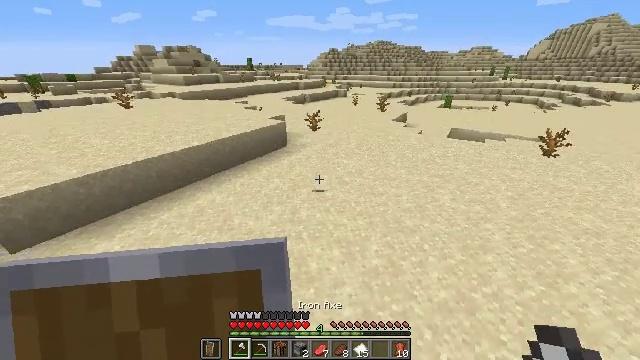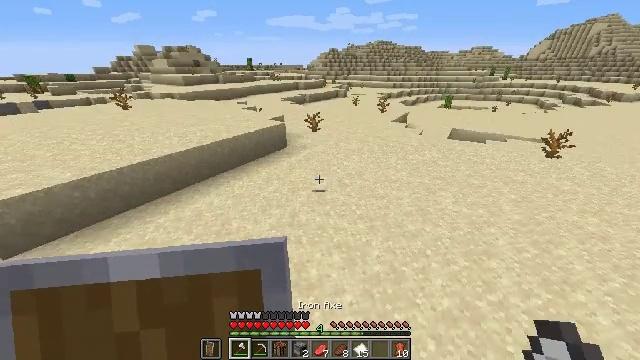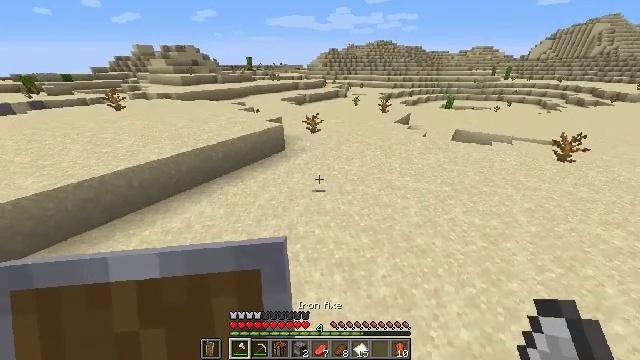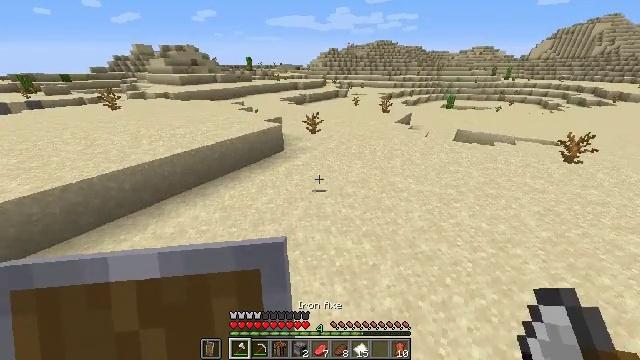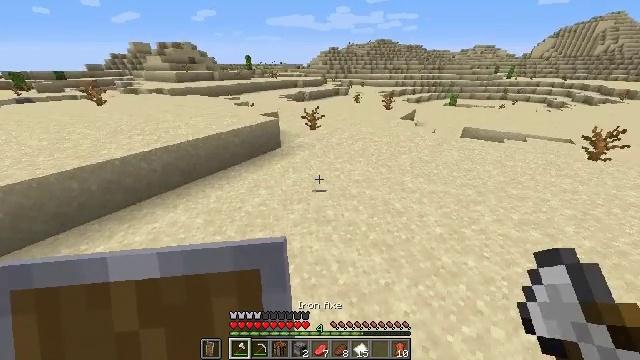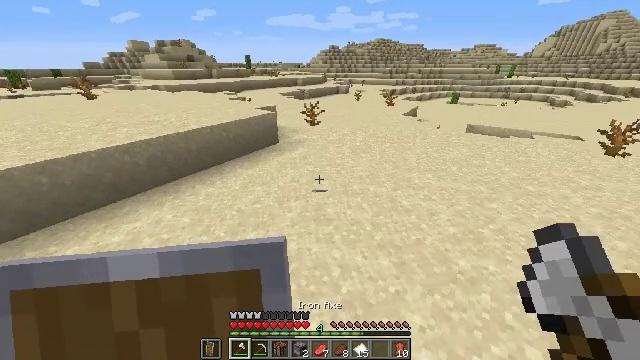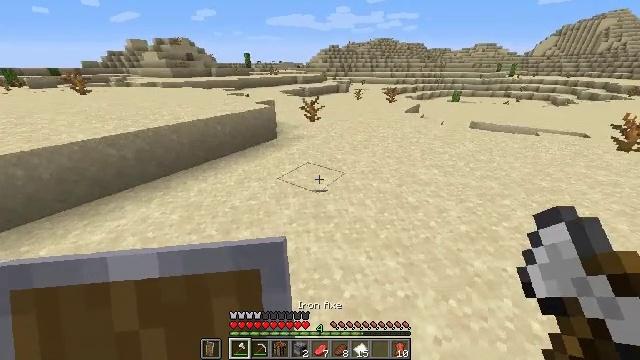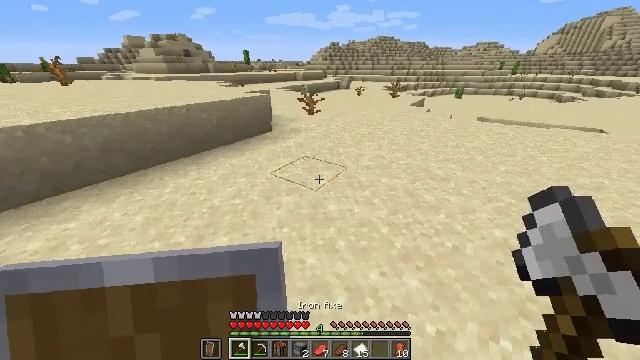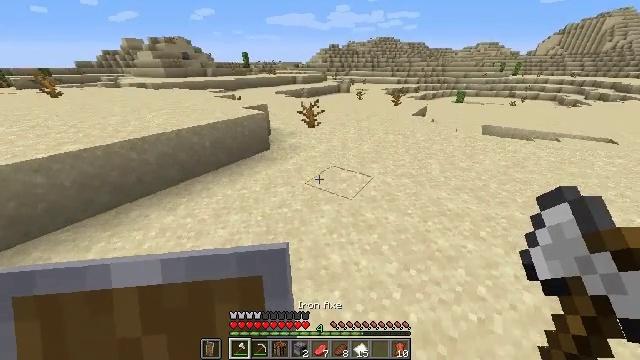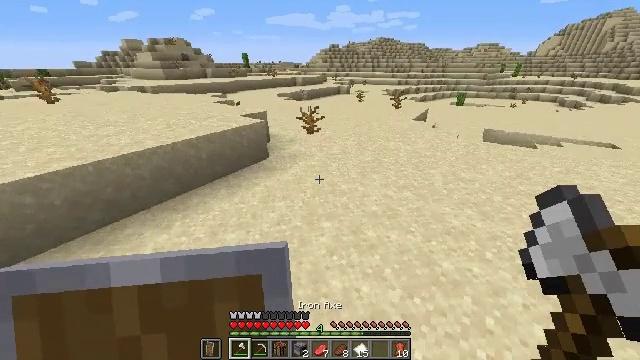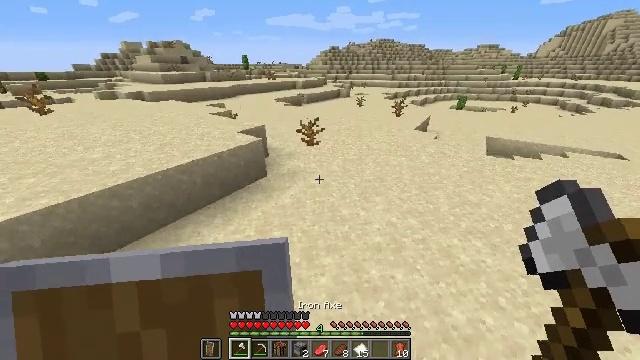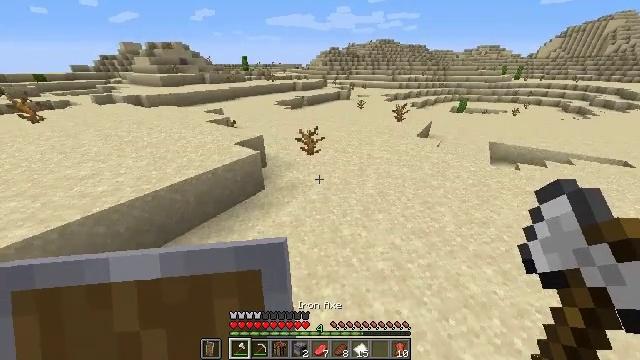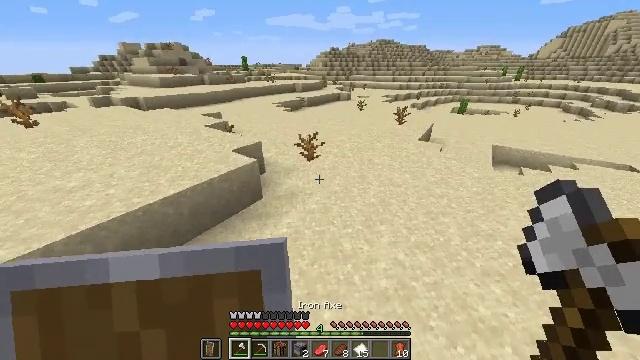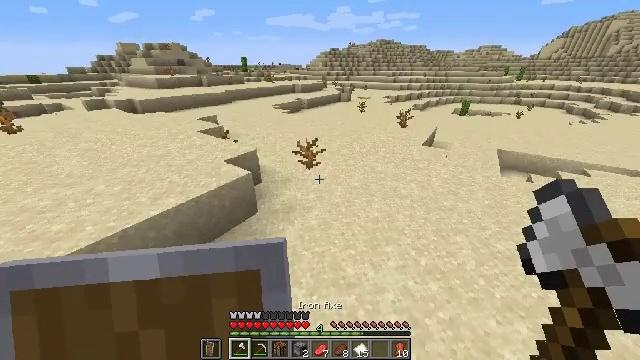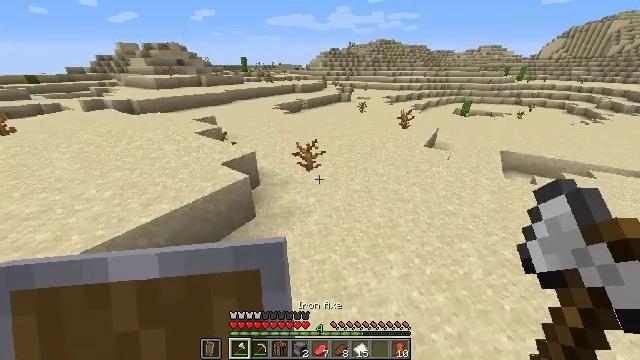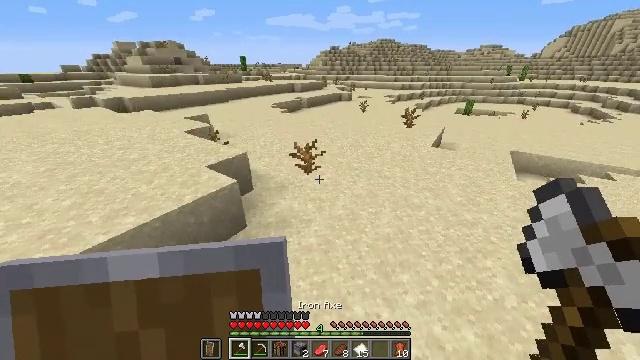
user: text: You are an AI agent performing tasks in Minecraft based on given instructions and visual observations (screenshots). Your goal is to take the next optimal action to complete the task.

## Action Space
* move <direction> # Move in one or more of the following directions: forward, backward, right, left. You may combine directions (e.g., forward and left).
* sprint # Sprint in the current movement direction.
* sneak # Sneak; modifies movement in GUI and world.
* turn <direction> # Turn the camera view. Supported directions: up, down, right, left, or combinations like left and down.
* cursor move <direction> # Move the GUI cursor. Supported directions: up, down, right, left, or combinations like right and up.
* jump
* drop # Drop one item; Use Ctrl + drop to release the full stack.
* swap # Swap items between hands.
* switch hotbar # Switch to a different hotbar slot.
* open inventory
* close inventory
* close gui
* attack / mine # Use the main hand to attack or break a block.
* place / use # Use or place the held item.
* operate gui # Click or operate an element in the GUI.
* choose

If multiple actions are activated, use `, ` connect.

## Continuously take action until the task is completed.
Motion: motion action
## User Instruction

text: Harvest the dead bush.
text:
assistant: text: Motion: sprint, jump
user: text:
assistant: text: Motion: sprint, jump
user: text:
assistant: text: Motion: sprint, jump
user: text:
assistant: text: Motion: sprint, jump
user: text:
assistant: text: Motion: sprint, jump
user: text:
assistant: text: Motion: sprint, jump
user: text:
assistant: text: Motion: sprint, jump
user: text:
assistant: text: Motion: sprint, jump
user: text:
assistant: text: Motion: sprint, jump
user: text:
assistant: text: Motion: sprint, jump
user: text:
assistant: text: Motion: sprint, jump
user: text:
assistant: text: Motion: sprint, jump
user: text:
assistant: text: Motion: sprint, jump
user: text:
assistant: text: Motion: sprint, jump
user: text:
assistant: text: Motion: sprint, jump
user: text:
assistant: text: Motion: sprint, jump
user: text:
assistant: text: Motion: sprint, jump
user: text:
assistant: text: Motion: sprint, turn left and down, jump
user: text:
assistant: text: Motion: sprint, turn left, jump
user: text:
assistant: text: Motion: sprint, jump
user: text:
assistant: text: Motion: sprint, turn left and down, jump
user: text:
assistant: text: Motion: sprint, turn left and down, jump
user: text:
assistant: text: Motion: sprint, turn down, jump
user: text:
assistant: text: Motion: sprint, turn down, jump
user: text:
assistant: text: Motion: sprint, turn down, attack / mine, jump
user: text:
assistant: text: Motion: sprint, turn right and down, attack / mine, jump
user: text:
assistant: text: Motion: sprint, turn down, attack / mine, jump
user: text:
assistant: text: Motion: sprint, attack / mine, jump
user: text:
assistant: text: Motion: sprint, jump
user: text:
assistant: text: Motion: sprint, jump